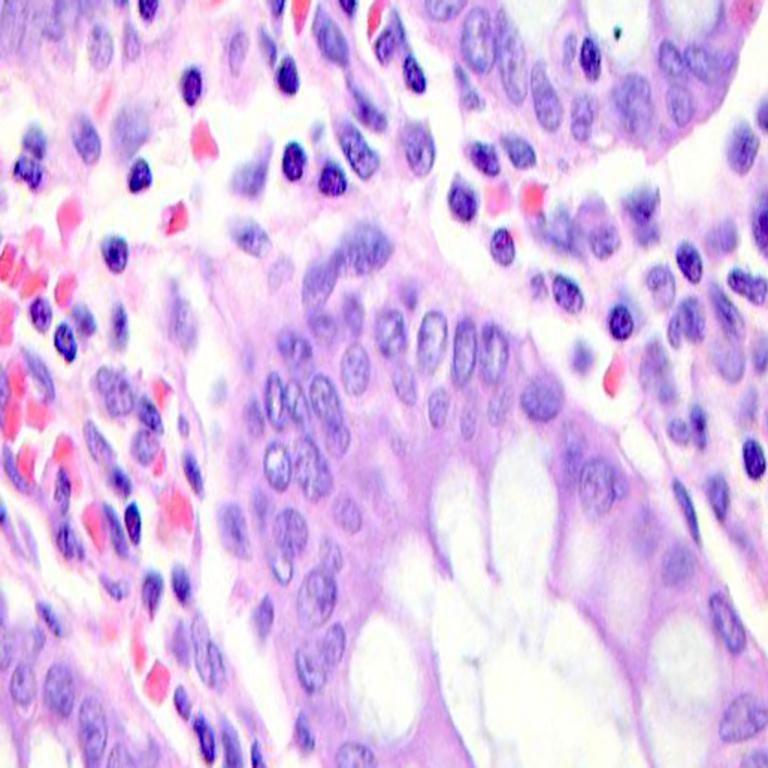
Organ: colon
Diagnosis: benign